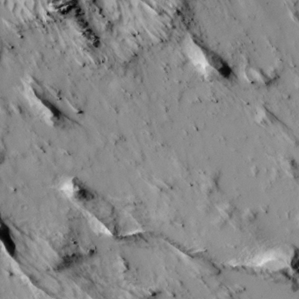
Label: non_frost